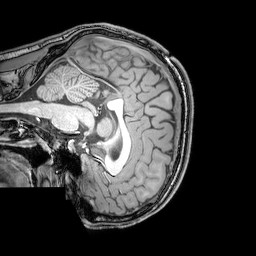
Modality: T1w
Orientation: sagittal
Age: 20
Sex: male
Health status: healthy
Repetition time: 0.081 s
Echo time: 0.037 s